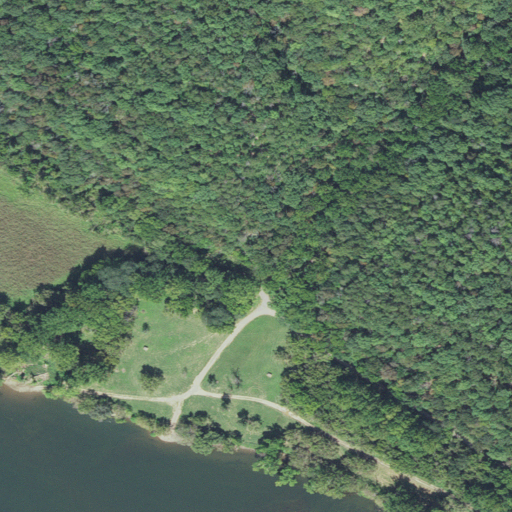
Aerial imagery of valley in West Virginia named Dickinson Hollow containing deciduous forest, open water, pasture, open development, mixed forest, grassland, low intensity development, and medium intensity development